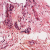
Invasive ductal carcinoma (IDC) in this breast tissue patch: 0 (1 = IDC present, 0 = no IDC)